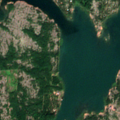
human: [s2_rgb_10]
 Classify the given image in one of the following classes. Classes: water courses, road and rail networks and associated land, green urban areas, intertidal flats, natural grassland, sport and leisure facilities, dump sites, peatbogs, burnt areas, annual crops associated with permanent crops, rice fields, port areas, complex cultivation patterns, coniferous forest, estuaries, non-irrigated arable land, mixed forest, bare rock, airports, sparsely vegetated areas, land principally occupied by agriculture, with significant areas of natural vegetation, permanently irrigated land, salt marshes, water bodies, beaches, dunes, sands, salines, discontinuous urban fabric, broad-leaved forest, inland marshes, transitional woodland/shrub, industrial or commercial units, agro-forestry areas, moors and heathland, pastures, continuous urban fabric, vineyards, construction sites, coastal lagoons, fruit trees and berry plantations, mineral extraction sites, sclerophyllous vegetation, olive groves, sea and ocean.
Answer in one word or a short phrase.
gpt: mixed forest, transitional woodland/shrub, bare rock, sea and ocean